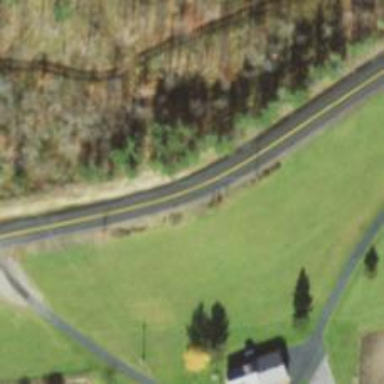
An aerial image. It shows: Tertiary road.